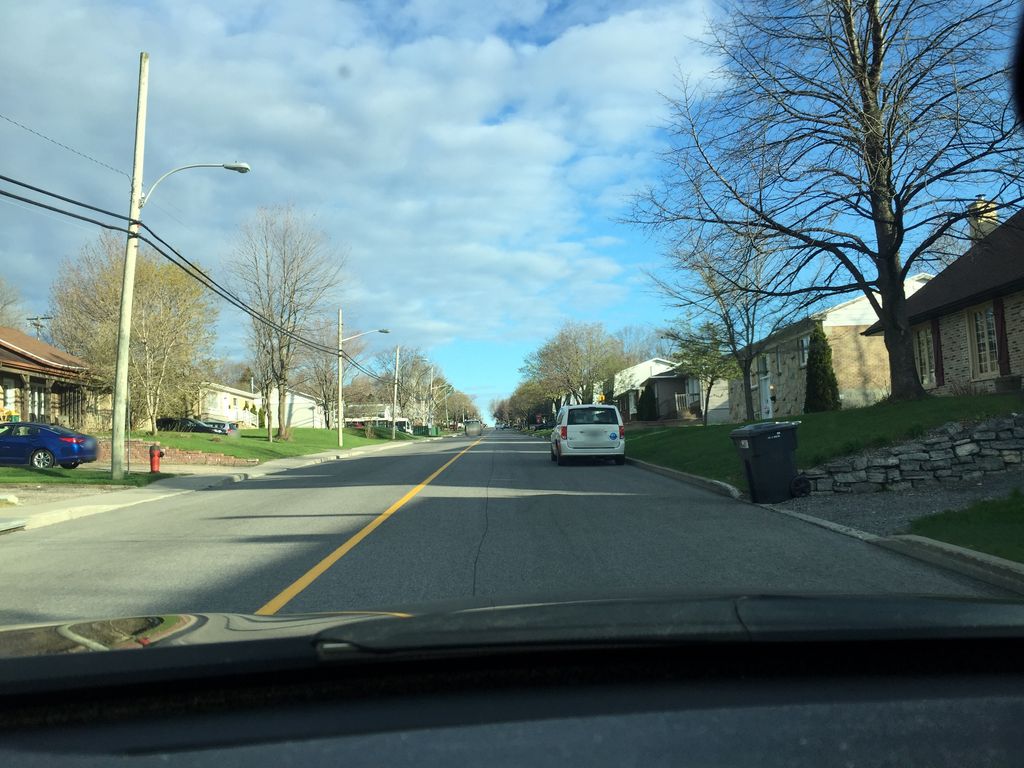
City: quebec_city